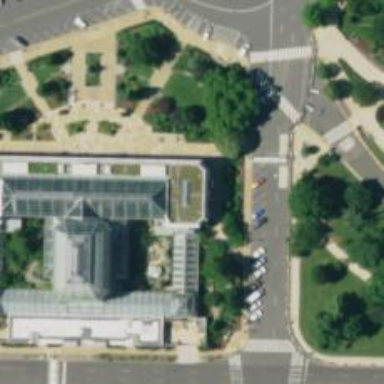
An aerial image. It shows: Botanical garden as type of leisure land.